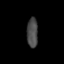
Tissue: lung
Cell type: Epithelial cells
Senescence score: 0.2307
Nuclear area (px): 323
Mean DAPI intensity: 72.508